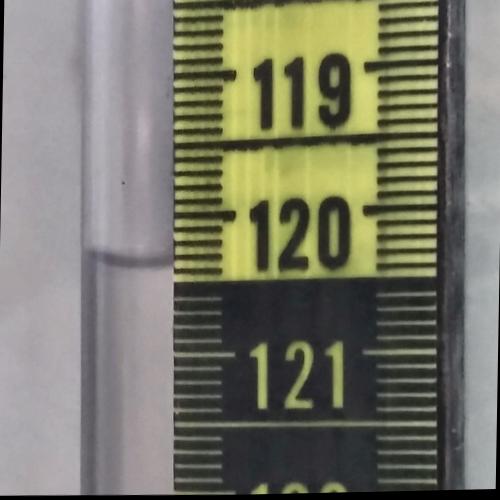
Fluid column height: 120.4 cm